Field crop: tomato
Growth stage: 2
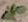
Species: solanum